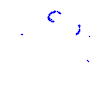
Particle: proton